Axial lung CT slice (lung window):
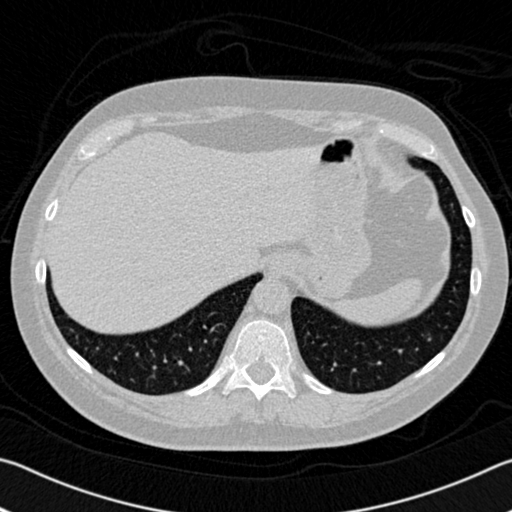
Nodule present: no